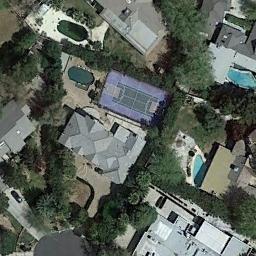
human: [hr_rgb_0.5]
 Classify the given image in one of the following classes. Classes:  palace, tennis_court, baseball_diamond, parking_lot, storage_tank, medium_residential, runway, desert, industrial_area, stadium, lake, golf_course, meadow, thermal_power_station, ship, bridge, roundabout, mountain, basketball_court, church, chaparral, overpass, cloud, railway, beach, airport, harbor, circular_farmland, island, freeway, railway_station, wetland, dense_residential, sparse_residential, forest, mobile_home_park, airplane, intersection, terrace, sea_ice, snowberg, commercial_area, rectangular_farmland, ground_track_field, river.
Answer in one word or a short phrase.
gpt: tennis_court